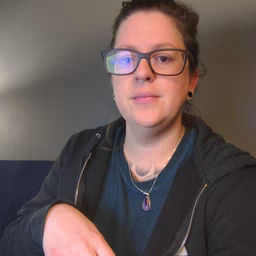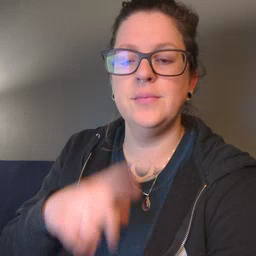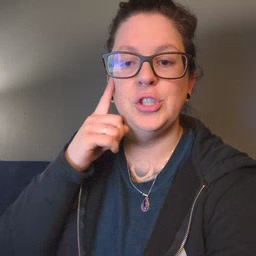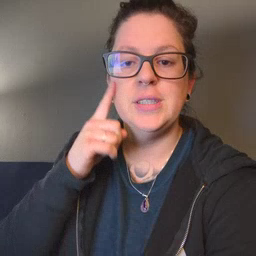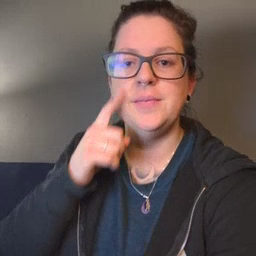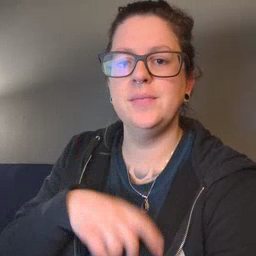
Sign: cheek